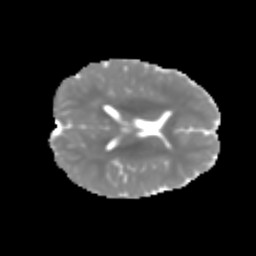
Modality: MD
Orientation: axial
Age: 7
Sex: male
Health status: healthy